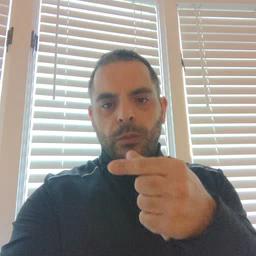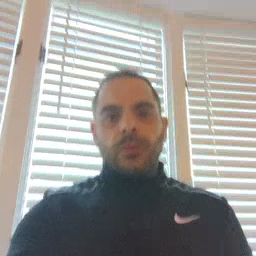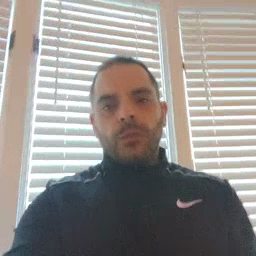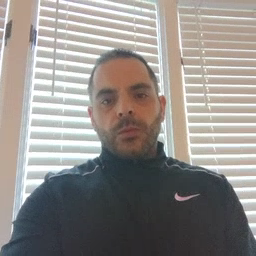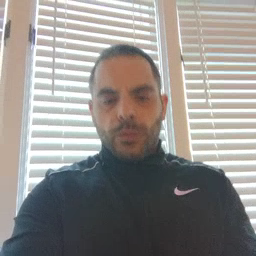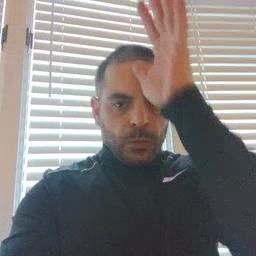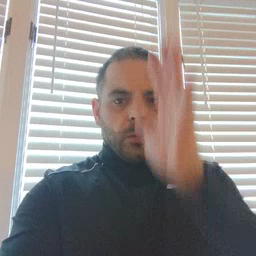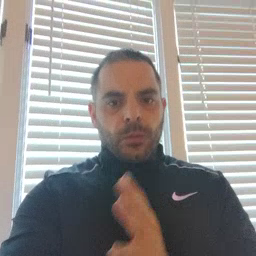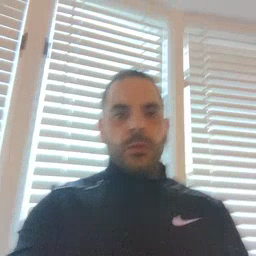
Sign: man